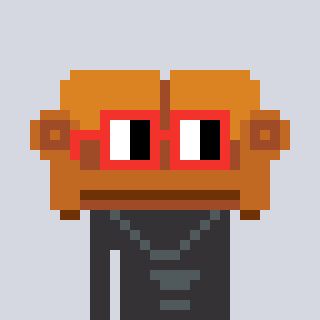
a pixel art character with square red glasses, a couch-shaped head and a grayscale-colored body on a cool background